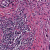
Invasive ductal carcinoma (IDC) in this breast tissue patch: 1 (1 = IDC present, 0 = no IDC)